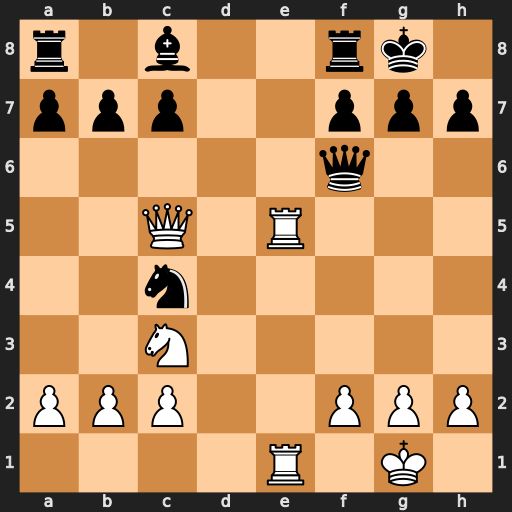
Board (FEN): r1b2rk1/ppp2ppp/5q2/2Q1R3/2n5/2N5/PPP2PPP/4R1K1
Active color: w
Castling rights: -
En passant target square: -
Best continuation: Qxf8+ Kxf8 Re8#